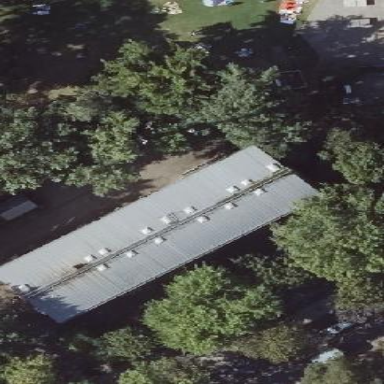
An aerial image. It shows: Service building.